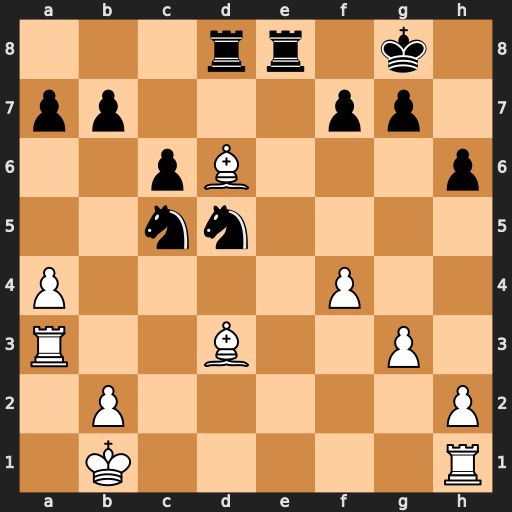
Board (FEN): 3rr1k1/pp3pp1/2pB3p/2nn4/P4P2/R2B2P1/1P5P/1K5R
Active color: w
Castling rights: -
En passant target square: -
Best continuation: Bxc5 b6 Bf2